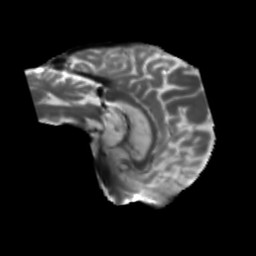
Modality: T2w
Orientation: sagittal
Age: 60
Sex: male
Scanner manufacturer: siemens
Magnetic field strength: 3 T
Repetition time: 5.25 s
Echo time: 0.08 s